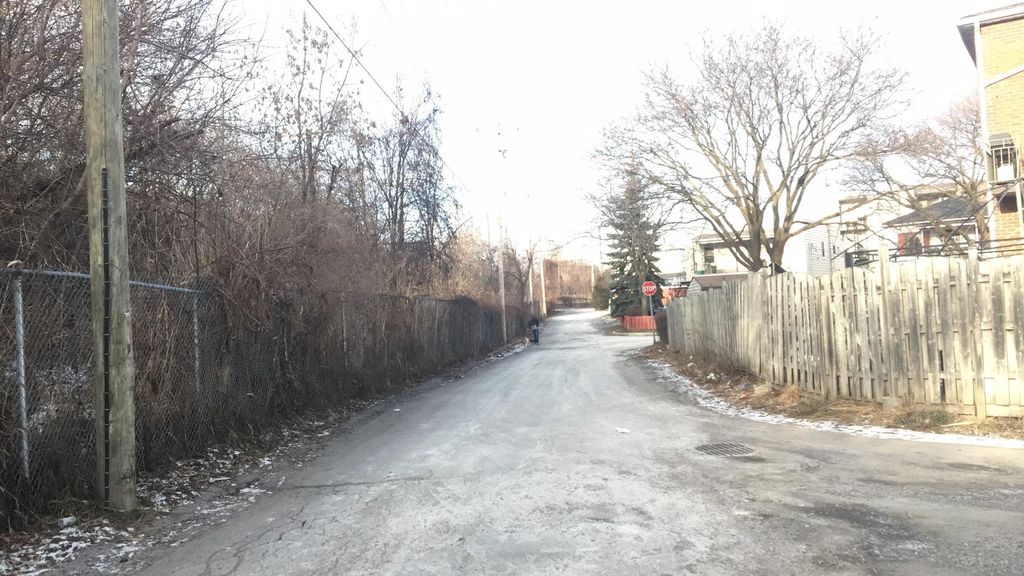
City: montreal